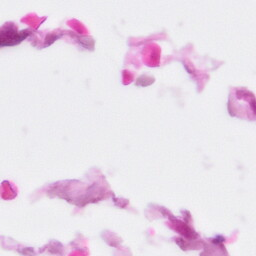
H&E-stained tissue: Pancreatic